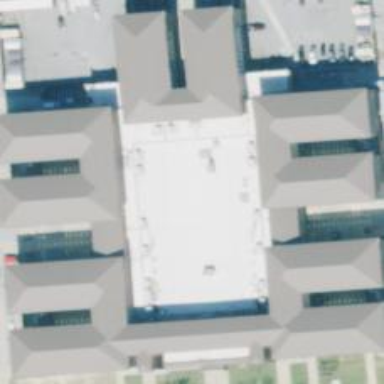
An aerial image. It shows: Building that serves as military barracks.